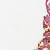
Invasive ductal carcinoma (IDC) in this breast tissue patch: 0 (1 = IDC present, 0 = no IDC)